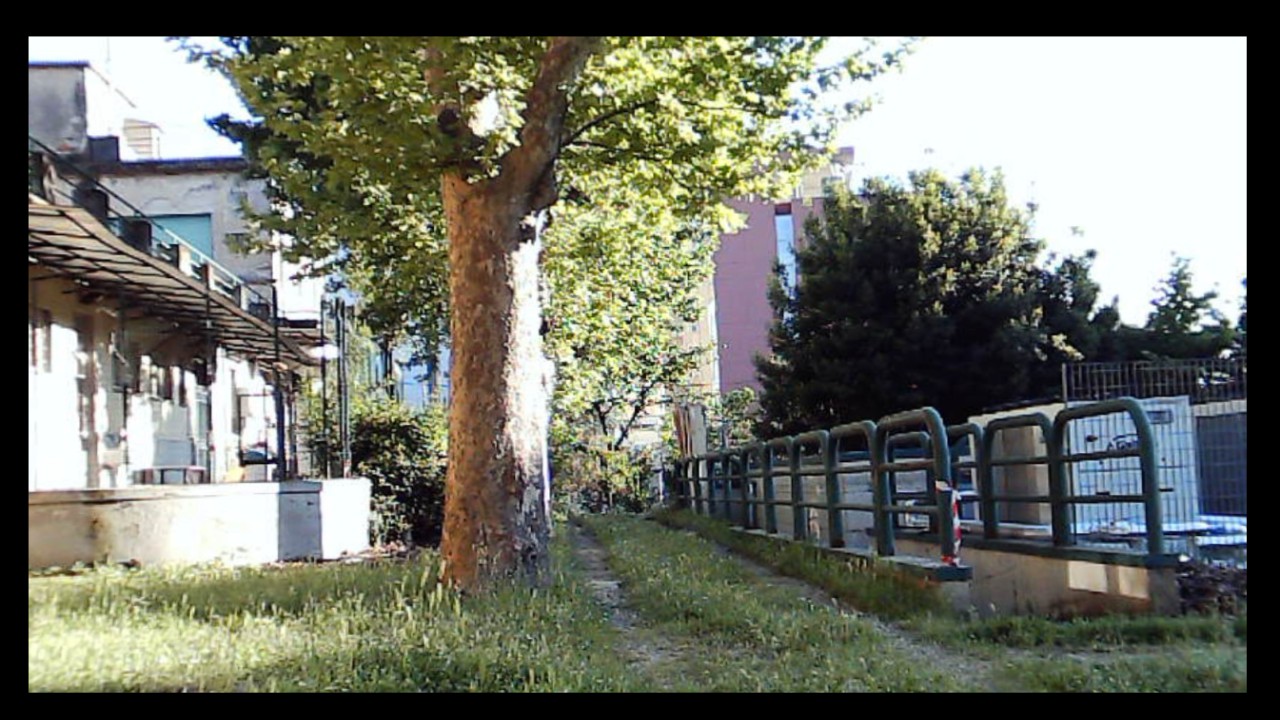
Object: DarwinFPV cineape20